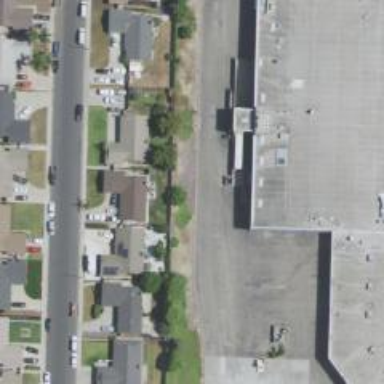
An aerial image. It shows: Supermarket located in building.